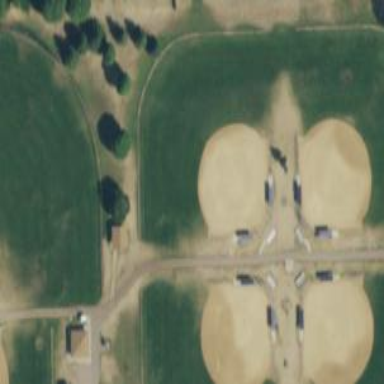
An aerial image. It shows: Baseball pitch for leisure land.